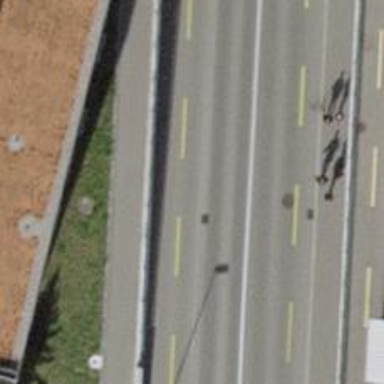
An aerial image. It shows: Asphalt path with cycleway and footway all surfaced with asphalt.